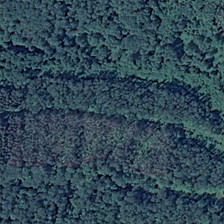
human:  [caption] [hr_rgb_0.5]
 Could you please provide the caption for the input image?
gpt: a lot of grass is planted in the forest .

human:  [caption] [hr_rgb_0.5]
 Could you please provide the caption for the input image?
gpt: a large number of trees are planted here .

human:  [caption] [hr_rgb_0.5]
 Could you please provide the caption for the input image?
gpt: a large number of trees are planted here .

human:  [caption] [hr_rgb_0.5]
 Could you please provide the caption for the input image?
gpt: a lot of grass is planted in the forest .

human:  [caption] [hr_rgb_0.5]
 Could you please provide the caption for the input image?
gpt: a large number of trees are planted here .